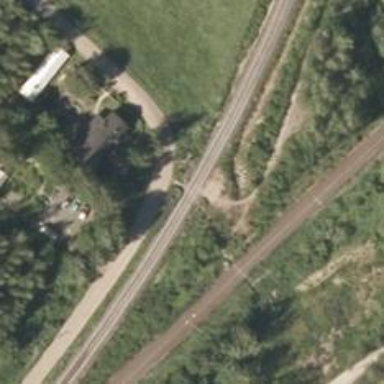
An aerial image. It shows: Unmarked crossing of railway.